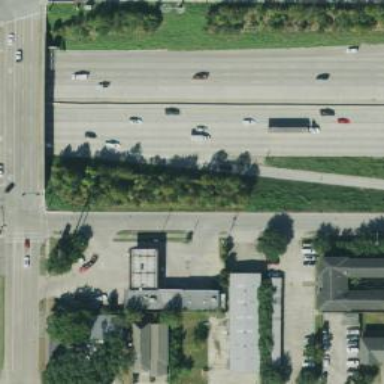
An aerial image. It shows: Secondary road with frontage road alongside.